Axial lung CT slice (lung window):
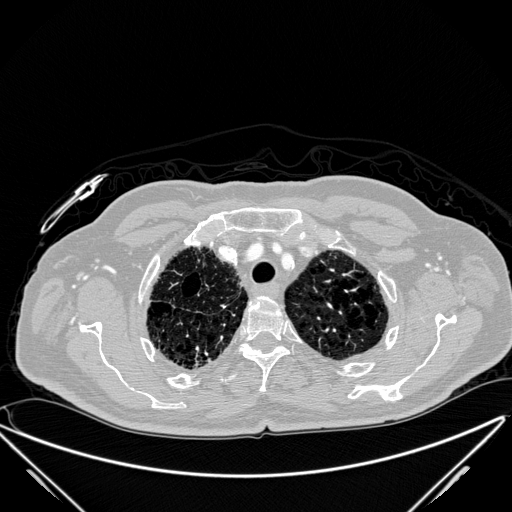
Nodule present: no